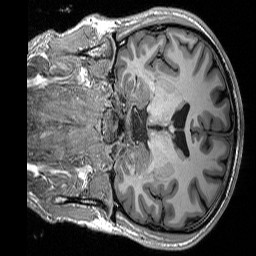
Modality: T1w
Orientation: coronal
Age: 27
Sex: male
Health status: healthy
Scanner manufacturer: siemens
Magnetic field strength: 3 T
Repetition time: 2.3 s
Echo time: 0.00298 s